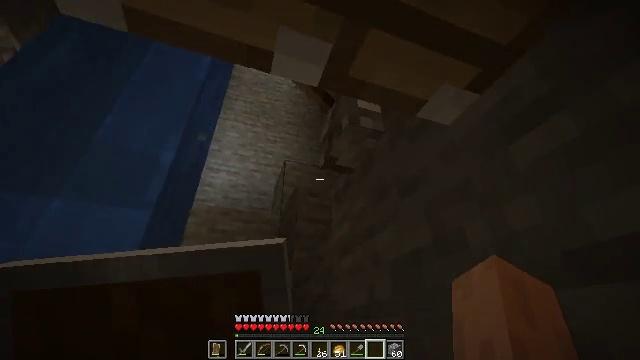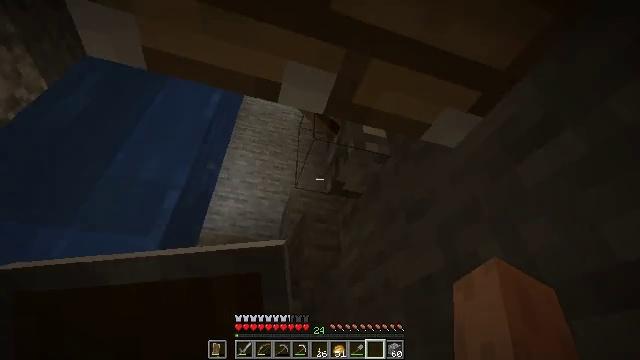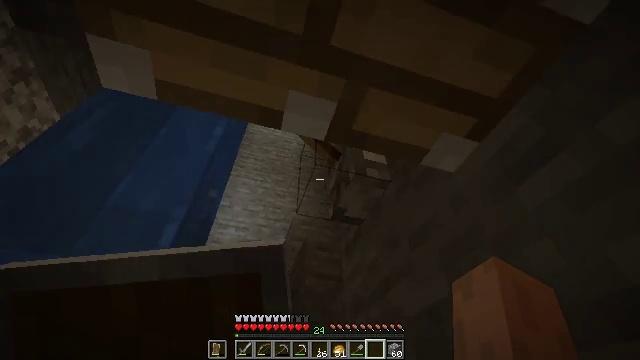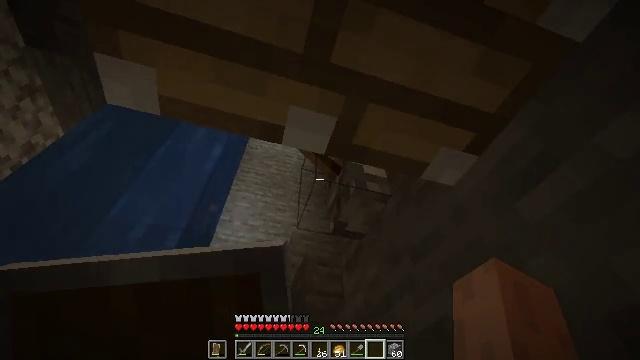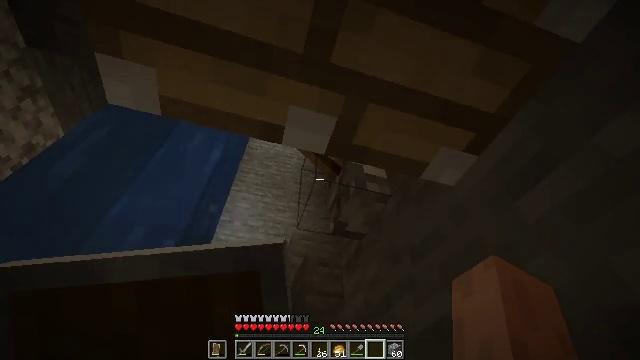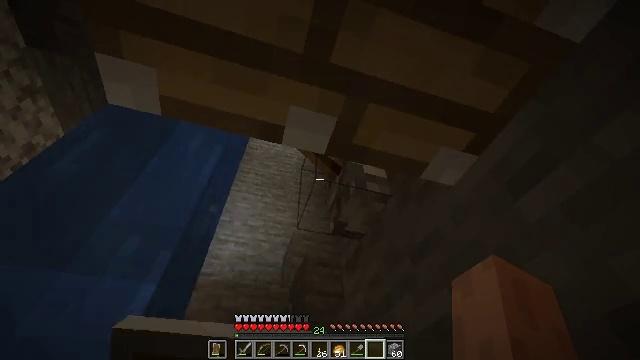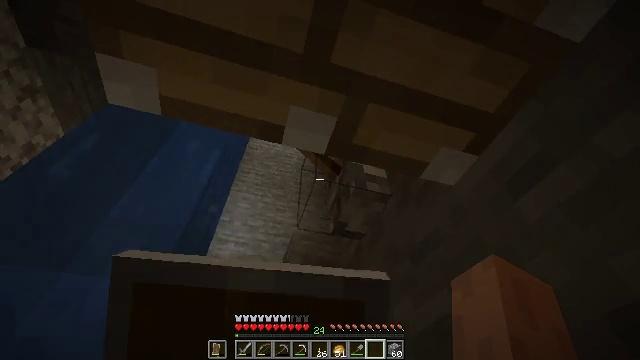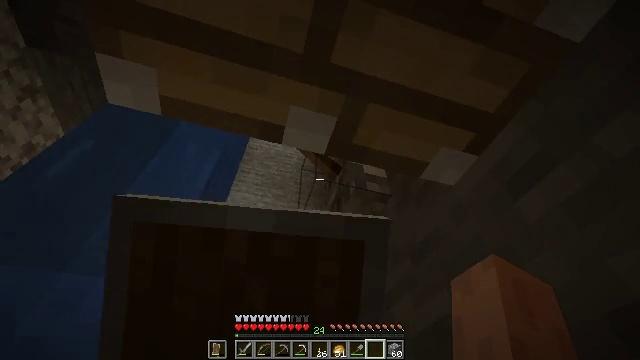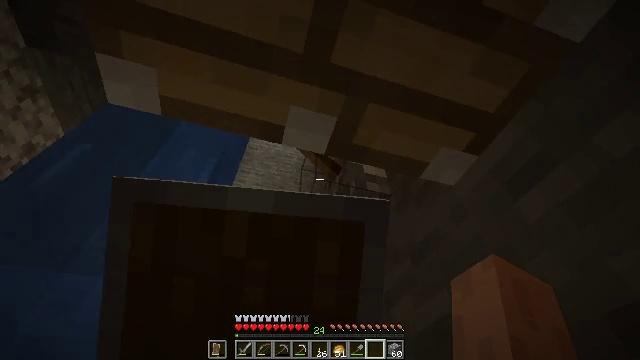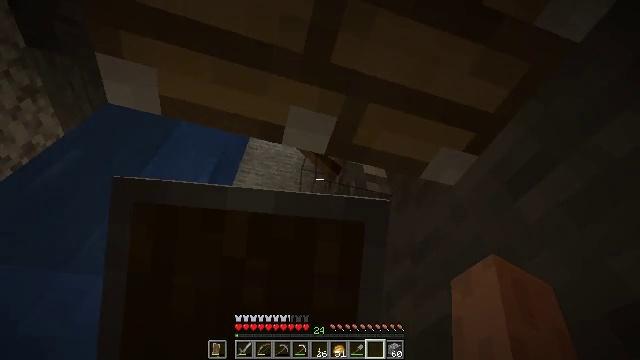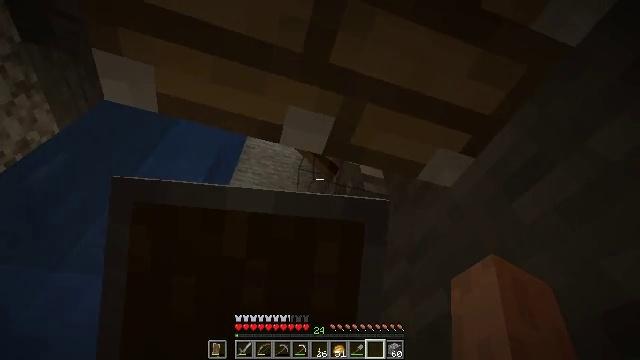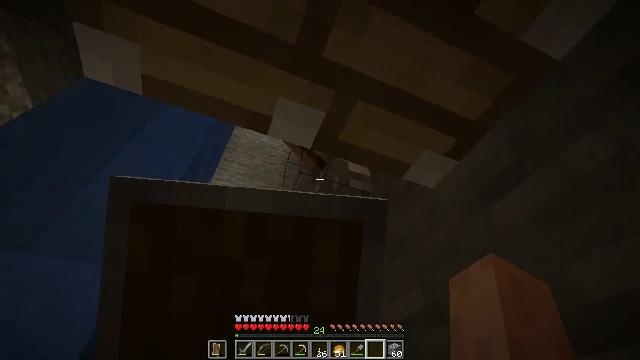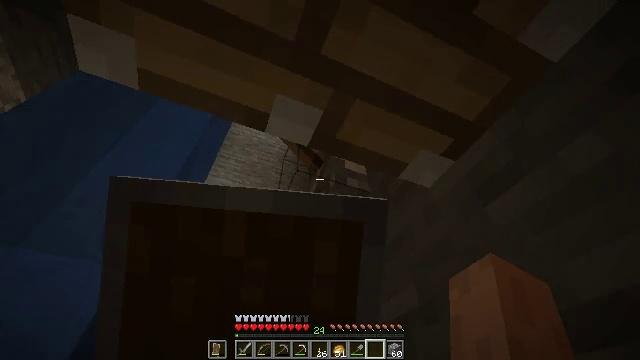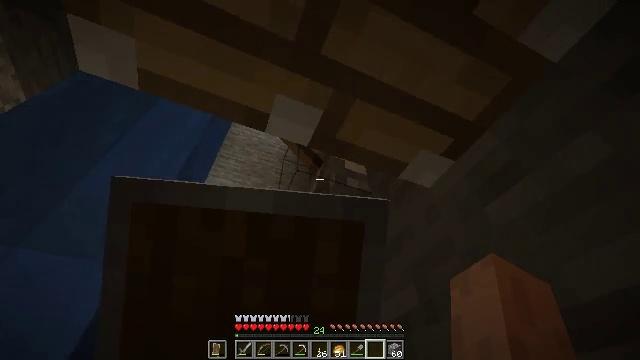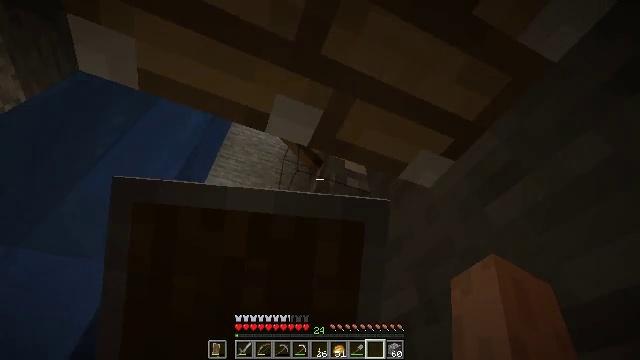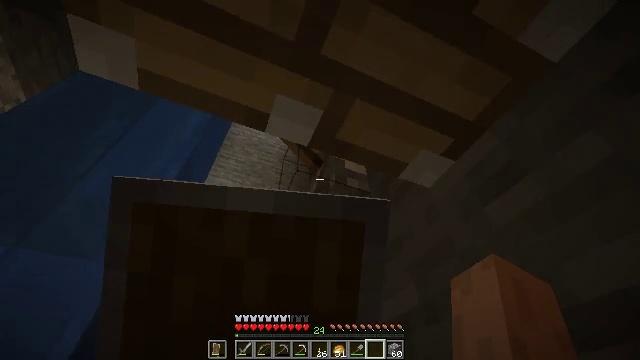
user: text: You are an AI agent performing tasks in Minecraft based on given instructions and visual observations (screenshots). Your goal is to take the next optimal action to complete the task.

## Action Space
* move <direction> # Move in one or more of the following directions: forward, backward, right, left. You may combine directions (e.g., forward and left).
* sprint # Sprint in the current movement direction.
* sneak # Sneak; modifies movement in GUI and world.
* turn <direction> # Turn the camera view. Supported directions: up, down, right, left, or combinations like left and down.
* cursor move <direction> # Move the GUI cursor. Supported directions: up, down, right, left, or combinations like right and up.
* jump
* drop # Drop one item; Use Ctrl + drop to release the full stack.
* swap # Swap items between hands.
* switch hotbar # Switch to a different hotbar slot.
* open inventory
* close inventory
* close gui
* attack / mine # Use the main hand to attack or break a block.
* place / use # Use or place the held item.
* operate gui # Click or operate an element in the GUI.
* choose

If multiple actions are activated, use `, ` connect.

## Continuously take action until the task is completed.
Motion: motion action
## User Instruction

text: Break the existing lever.
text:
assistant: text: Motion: sneak, turn left and up
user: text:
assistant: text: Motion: sneak, turn up
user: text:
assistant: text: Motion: sneak, turn up
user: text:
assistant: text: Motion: sneak
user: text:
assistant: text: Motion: sneak, use / place
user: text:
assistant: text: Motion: sneak, use / place
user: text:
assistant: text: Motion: sneak, use / place
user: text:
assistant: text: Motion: sneak, use / place
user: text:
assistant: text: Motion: sneak, use / place
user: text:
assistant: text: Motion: sneak, use / place
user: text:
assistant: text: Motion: sneak, turn right and down, use / place
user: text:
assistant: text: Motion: sneak, turn right, use / place
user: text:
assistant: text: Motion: sneak, use / place
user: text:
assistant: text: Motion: sneak, use / place
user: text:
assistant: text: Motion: sneak, use / place
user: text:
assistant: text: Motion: sneak, use / place
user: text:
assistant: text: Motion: sneak, turn down, use / place
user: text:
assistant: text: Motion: sneak, turn right and down, use / place
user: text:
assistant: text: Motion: sneak, turn left, use / place
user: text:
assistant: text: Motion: sneak, turn right, use / place
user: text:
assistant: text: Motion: sneak, use / place
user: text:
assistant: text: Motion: sneak
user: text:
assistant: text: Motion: sneak, use / place
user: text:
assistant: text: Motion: sneak, use / place
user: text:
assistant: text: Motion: sneak, use / place
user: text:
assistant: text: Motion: sneak, use / place
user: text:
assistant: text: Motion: sneak, turn up, use / place
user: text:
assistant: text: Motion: turn up, use / place
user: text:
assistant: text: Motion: use / place
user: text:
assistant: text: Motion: turn left, use / place